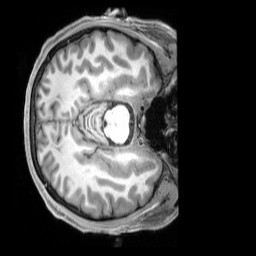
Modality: T1w
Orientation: axial
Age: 28
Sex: male
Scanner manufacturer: siemens
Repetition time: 2.3 s
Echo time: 0.00229 s